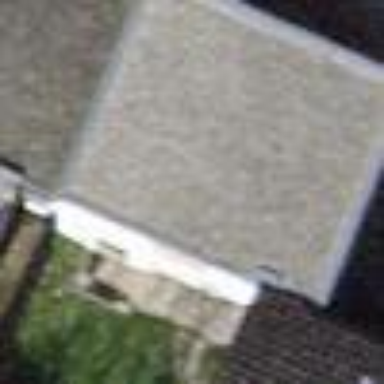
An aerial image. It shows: Garage.